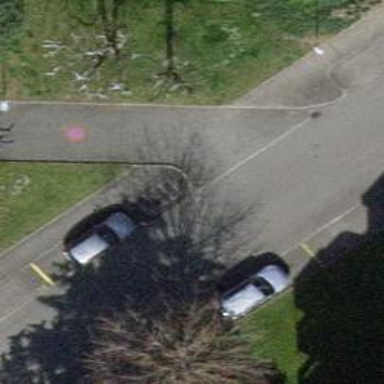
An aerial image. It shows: Raised kerb.